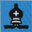
Piece: bB